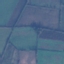
Label: Pasture